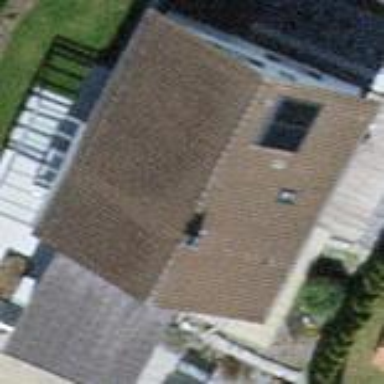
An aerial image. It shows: Detached building with gabled roof.